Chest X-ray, PA view. Patient: 35 years old, sex M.
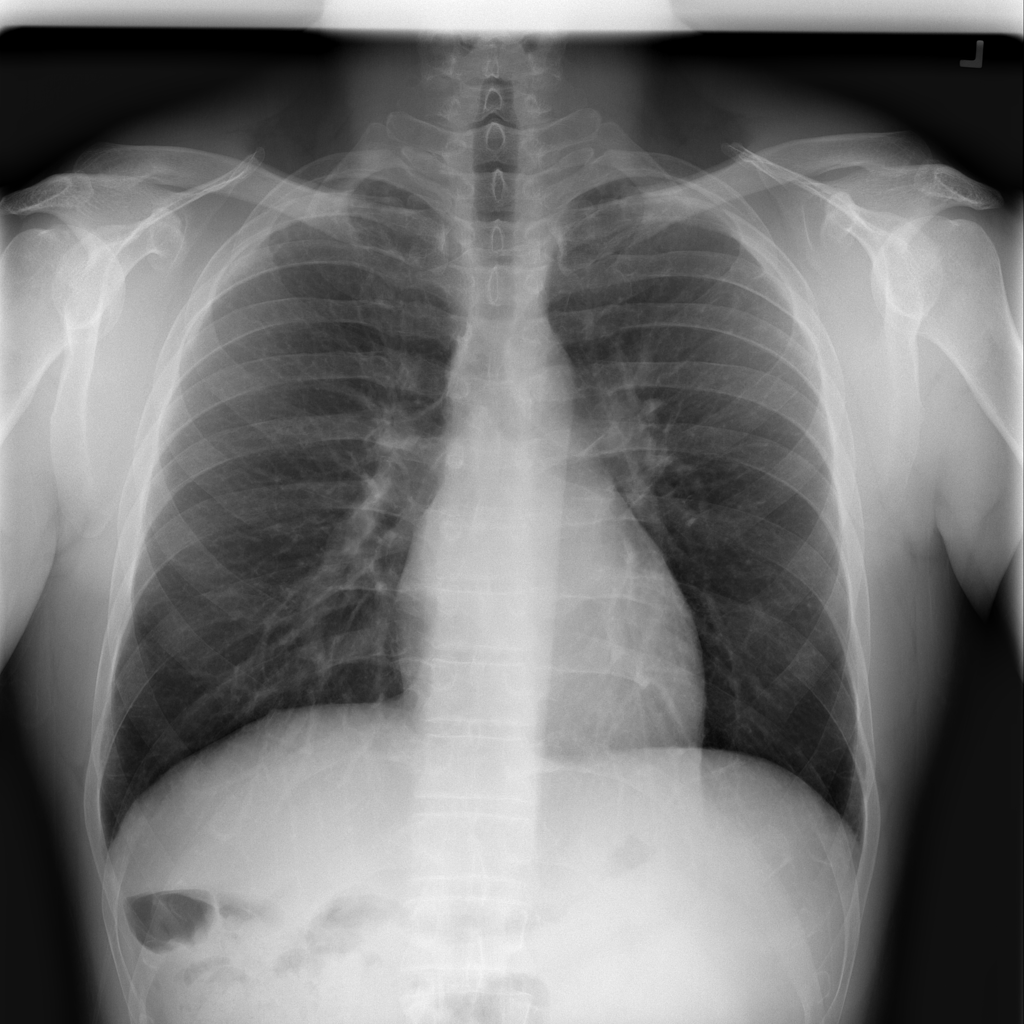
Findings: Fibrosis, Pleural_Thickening